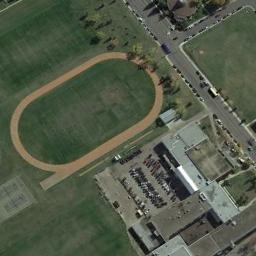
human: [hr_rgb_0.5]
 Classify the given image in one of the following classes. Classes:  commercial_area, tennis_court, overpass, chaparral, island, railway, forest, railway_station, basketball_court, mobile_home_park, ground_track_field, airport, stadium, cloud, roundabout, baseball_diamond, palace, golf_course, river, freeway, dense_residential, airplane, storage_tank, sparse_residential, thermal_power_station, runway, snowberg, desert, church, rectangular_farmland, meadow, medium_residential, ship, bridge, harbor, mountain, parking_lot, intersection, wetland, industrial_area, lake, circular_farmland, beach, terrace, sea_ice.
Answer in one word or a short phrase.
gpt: ground_track_field